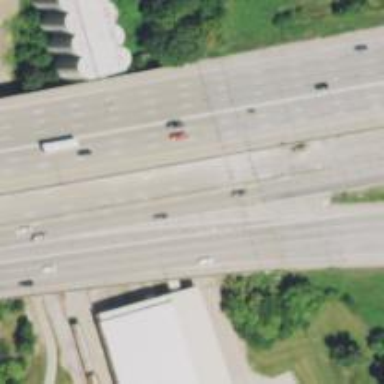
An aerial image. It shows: Motorway bridge.